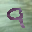
Label: 9